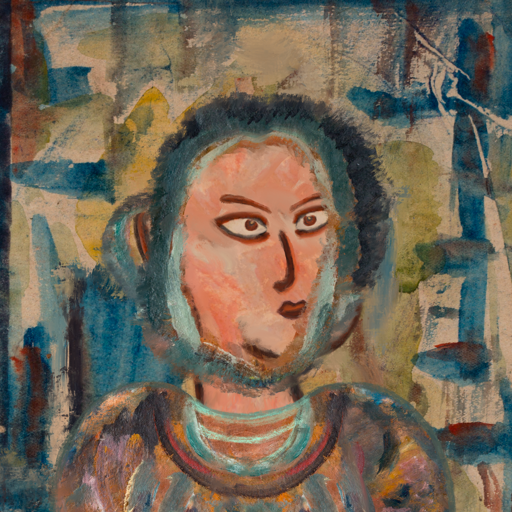
Background: Orphan, Head And Neck Side: Roy_Bahadur, Face Side: Roy_Bahadur, Bust: Boggyland, Hair Side: Boggyland, Head Accessory: Blank, Second Necklace: Blank, Necklace: Blank, Baby: Blank